Question: ## Why are the lifeCycle methods in android have access specifiers as protected ?
---
::

---
- - - 'Activity class''protected'- 'protected'
---
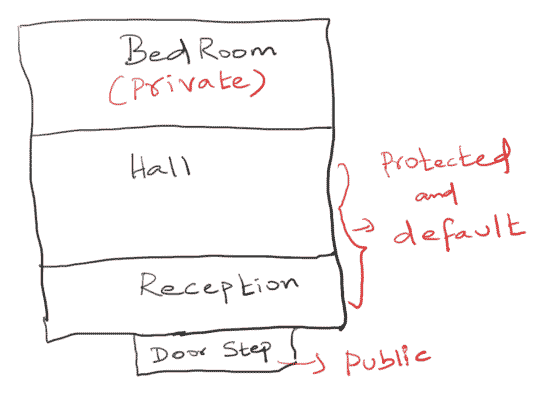
Answer: - <URL>
So, this is by design and that design helps to avoid certain conceptual errors.
If you really must have a 'public' method, just implement one and use it from outside and within the corresponding lifecycle method.
However, though not recommended in this case, one could override 'protected' methods with 'public' methods.